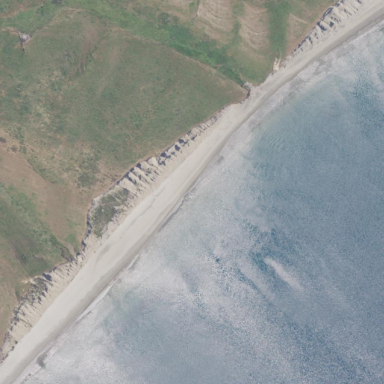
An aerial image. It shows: Sandy beach with natural surroundings.